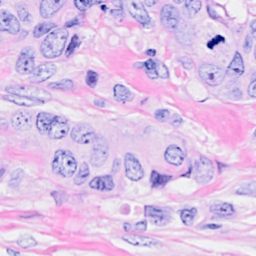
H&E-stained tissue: Breast